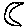
Label: moon